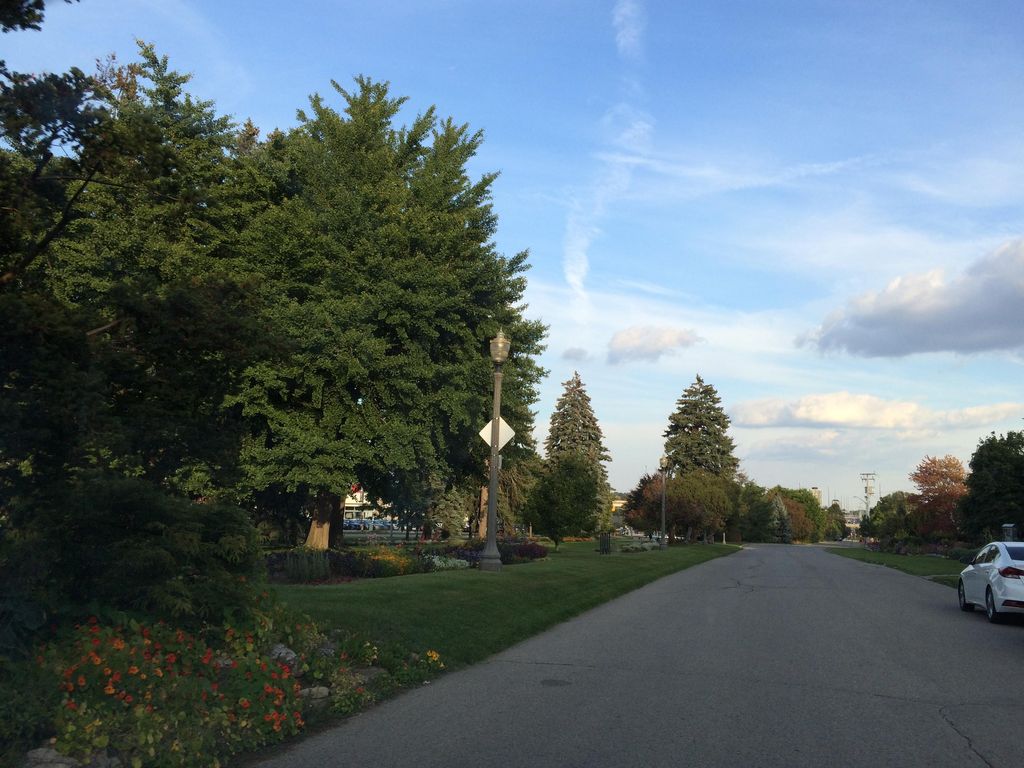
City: kitchener-waterloo